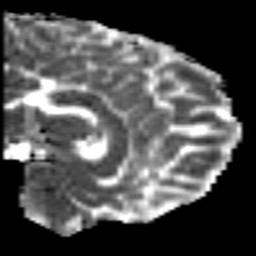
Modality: MD
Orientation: sagittal
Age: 21
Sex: male
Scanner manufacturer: siemens
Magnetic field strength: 3 T
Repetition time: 7 s
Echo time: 0.0926 s